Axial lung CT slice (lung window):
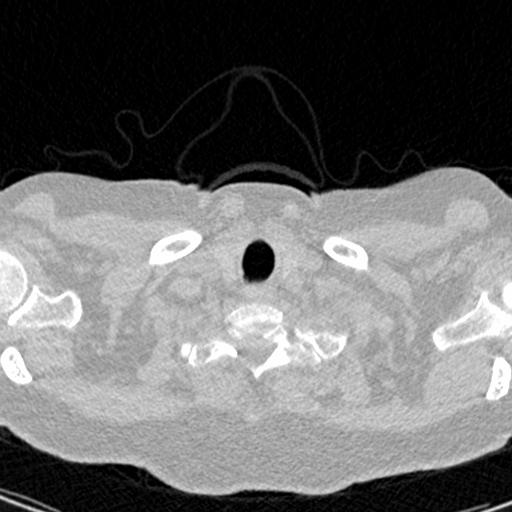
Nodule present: no